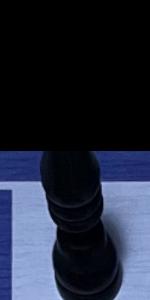
Label: Bishop_Black